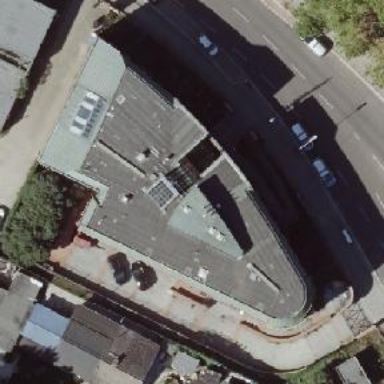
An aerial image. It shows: Police building.